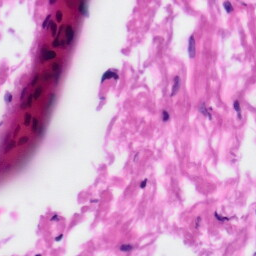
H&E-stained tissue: Tonsil